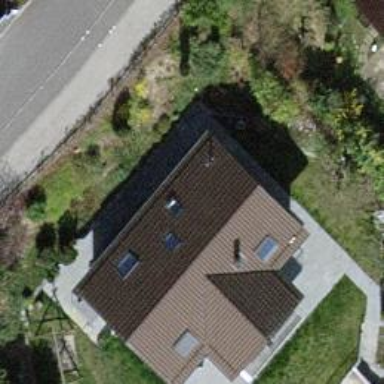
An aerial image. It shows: Simple and straightforward house.